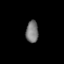
Tissue: prostate
Cell type: T cells
Senescence score: 0.3499
Nuclear area (px): 266
Mean DAPI intensity: 121.226